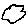
Label: cloud